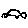
Label: car